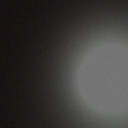
Screen state: off